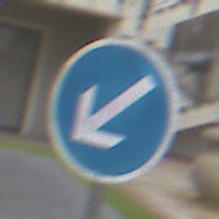
Verkehrszeichen: VorgeschriebeneVorbeifahrtLinks
Umgebung: Outdoor, Urban
Tageszeit: Midday
Wetter: Overcast
Licht: Natural
Jahreszeit: NotSpecified
Kontrast: LowContrast